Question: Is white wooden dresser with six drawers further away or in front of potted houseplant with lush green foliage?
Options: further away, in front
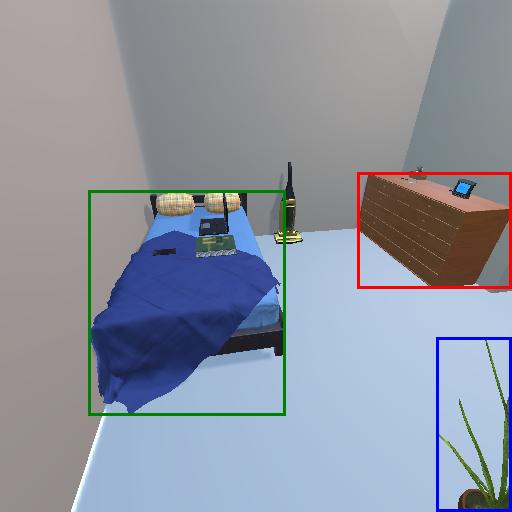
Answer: further away